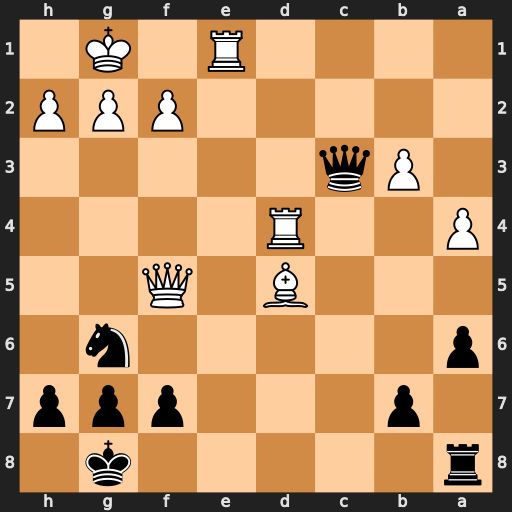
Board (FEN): r5k1/1p3ppp/p5n1/3B1Q2/P2R4/1Pq5/5PPP/4R1K1
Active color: b
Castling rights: -
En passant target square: -
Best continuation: Qxe1#